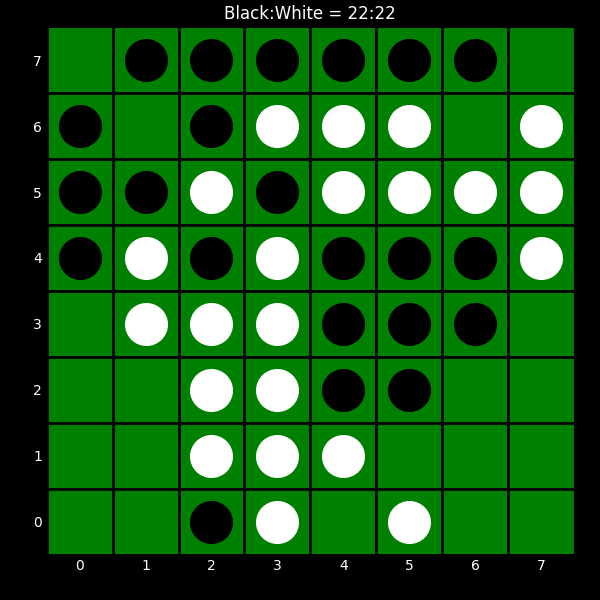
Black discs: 22
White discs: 22